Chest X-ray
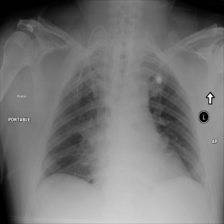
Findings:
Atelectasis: negative
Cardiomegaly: negative
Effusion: negative
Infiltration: positive
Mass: negative
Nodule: negative
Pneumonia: negative
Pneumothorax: negative
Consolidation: negative
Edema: negative
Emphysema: negative
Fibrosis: negative
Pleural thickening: negative
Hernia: negative